Question: I try to add p-values to my 'ggplot' using the 'stat_compare_means' function. However, the p-values I get within the ggplot differs from the result of a basic wilcox.test.
I used paired testing in both cases, and also used the wilcoxon test within the ggplot.
I tried to search my question and but couldn't find an exact answer.
I updated R (v. 3.5.2), R-Studio (v. 1.1.463), and all packages. In the following I added a few lines of codes with an example. I am new to R and the statistic, so forgive me if I ask in a newbie way.
'''
library("ggplot2")
library("ggpubr")
c1 <- c( <PHONE>, 2560.9974, <PHONE>, <PHONE>, 2750.6638, <PHONE>,
<PHONE>, 2347.2777, <PHONE>, <PHONE>, <PHONE> ,3915.6719,
3972.0250 ,5517.5016, 4616.6393, 3232.0120, 4020.9727, 2249.4150,
2226.4108, 2582.3705, <PHONE>, 3162.2784, 3199.1923, 4792.6118)
c2 <- c(0,0,0,0,0,0,0,0,0,0,0,0,1,1,1,1,1,1,1,1,1,1,1,1)
test <-data.frame(c2,c1)
test$c2 <- as.factor(test$c2)
ggplot(test, aes(x=c2, y=c1)) +
stat_compare_means(paired = TRUE)
wilcox.test( test$c1~ test$c2, paired= TRUE)
'''
Result of the stat_compare_means within the ggplot

Result of the Wilcoxon signed rank test:
> data: test$c1 by test$c2
V = 0, p-value = <PHONE>
alternative hypothesis: true location shift is not equal to 0
As you can see, the result is p = 0.0025 within the ggplot and p= <PHONE> with the basic wilcox.test function. Do you know why it's different? And which value is the correct one?
PS: I tried to do the same with ToothGrowths. In that case the result of the 'stat_compare_means' and the 'wilcox.test' show the same results: p = 0.004313. I have no clue why it doesn't work with my data :/
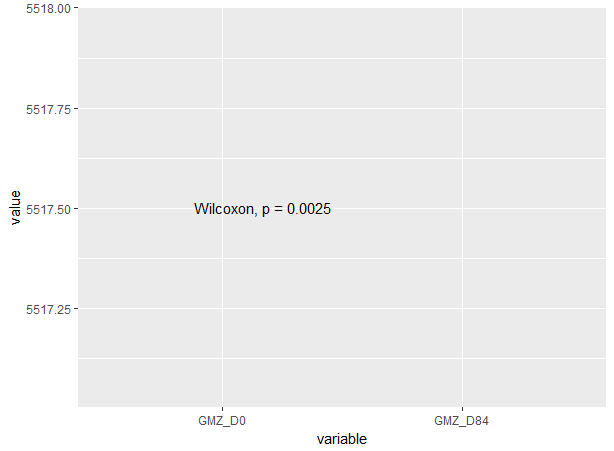
Answer: The tidyverse has evolved and so should this solution.
In one case the p-value is exact and in the other it is a normal approximation.
'''
wilcox.test( test$c1~ test$c2, paired = TRUE, exact = TRUE)
# Wilcoxon signed rank test
#
# data: test$c1 by test$c2
# V = 0, p-value = <PHONE>
# alternative hypothesis: true location shift is not equal to 0
wilcox.test( test$c1~ test$c2, paired = TRUE, exact = FALSE)
# Wilcoxon signed rank test with continuity correction
#
# data: test$c1 by test$c2
# V = 0, p-value = 0.002526
# alternative hypothesis: true location shift is not equal to 0
'''
According to 'help(wilcox.test)', if the samples contain less than 50 values (as in your case), the exact p-value is computed (unless you specify otherwise).
'stat_compare_means' has a 'method.args' argument but it doesn't seem to pass the 'exact = TRUE' specification correctly. Instead you can compute the p-value exactly how you want it first and then add it to the plot:
'''
exact_pvalue <-
wilcox.test( test$c1~ test$c2, paired = TRUE, exact = TRUE) %>%
# Format the test output as a tibble
broom::tidy() %>%
# Format the p-value
mutate(pval_fmt = format.pval(p.value, digits = 2)) %>%
# Specify position in (c1, c2) coordinates
mutate(c1 = 5518, c2 = 0)
exact_pvalue
# A tibble: 1 x 7
# statistic p.value method alternative pval_fmt c1 c2
# <dbl> <dbl> <chr> <chr> <chr> <dbl> <dbl>
#1 0 0.000488 Wilcoxon signed rank test two.sided 0.00049 5518 0
ggplot(test, aes(x=c2, y=c1)) +
geom_text(aes(label = glue::glue("Wilcoxon p = {pval_fmt}")),
data = exact_pvalue)
'''
You can easily generalize this approach to perform multiple tests simulataneously and create a faceted plot at the end.
'''
data <-
# Fake data with two subsets to run to test on (in this case the p-value
# will be the same because the subsets actually contain the same data).
bind_rows(test, test, .id = "subset")
pvals <- data %>%
# Group by subset and perform the test separately for each group
group_by(
subset
) %>%
group_modify(
~ broom::tidy(wilcox.test(.x$c1 ~ .x$c2, paired = TRUE, exact = TRUE))
)
pvals
#> # A tibble: 2 x 5
#> # Groups: subset [2]
#> subset statistic p.value method alternative
#> <chr> <dbl> <dbl> <chr> <chr>
#> 1 1 0 0.000488 Wilcoxon signed rank exact test two.sided
#> 2 2 0 0.000488 Wilcoxon signed rank exact test two.sided
data %>%
ggplot(aes(c1, c2)) +
# Plot the raw data
geom_point() +
# Add the p-value
geom_text(
data = pvals,
# Specify the aesthetic mapping so that the p-value is
# plotted in the top right corner of each plot.
aes(x = Inf, y = Inf, label = format.pval(p.value, digits = 2)),
inherit.aes = FALSE, hjust = "inward", vjust = "inward"
) +
# Do this for each subset in its own subplot.
facet_grid(
cols = vars(subset)
)
'''

<URL>
'''
library("tidyverse")
test2 <-
# Fake data with two subsets to run to test on (in this case the p-value
# will be the same because the subsets actually contain the same data).
bind_rows(test, test, .id = "subset") %>%
# Group by subset and nest the data columns. This creates a "list of
# tibbles" column called "data".
group_by(subset) %>%
nest() %>%
# Use 'purrr::map' to perform the test on each group.
mutate(wilcox = map(data, ~ wilcox.test(.x$c1 ~ .x$c2,
paired = TRUE, exact = TRUE))) %>%
# And again 'purrr::map' to tidy the test results.
# Now we have two list columns, one with the data and the other with
# the test results
mutate(wilcox = map(wilcox, broom::tidy))
test2
# A tibble: 2 x 3
# subset data wilcox
# <chr> <list> <list>
# 1 1 <tibble [24 x 2]> <tibble [1 x 4]>
# 2 2 <tibble [24 x 2]> <tibble [1 x 4]>
test2 %>%
unnest(data) %>%
ggplot(aes(c1, c2)) +
# Plot the raw data
geom_point() +
# Add the p-value
geom_text(data = test2 %>% unnest(wilcox),
# Specify the aestetic mapping so that the p-value is
# plotted in the top right corner of each plot.
aes(x = Inf, y = Inf, label = format.pval(p.value, digits = 2)),
inherit.aes = FALSE, hjust = "inward", vjust = "inward") +
# Do this for each subset in its own subplot.
facet_wrap(~ subset)
'''